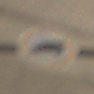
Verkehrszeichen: VerbotFuerKraftfahrzeugeUeberDreiKommaFuenfTonnen
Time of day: Midday
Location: Roofed (Tunnel)
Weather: NotSpecified
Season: NotSpecified
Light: Natural